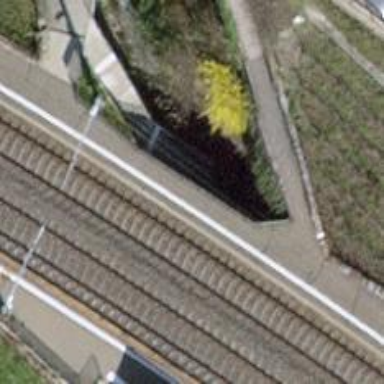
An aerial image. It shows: Tunnel with paved steps.